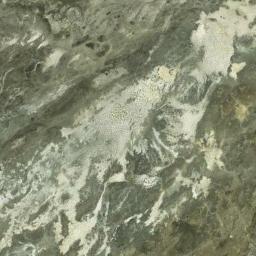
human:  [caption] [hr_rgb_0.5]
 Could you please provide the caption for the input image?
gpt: The mountain is consist of half of black soil and half of white soil .

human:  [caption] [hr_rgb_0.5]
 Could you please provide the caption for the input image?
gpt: There is not the even mountain .

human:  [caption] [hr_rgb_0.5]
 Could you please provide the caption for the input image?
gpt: The mountain has a rugged surface and its rocks are white .

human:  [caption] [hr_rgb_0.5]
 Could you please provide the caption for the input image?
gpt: There are many terraces and mountain trails on this mountain .

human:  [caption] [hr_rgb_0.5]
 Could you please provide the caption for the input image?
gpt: There are white sand on the brown mountain .